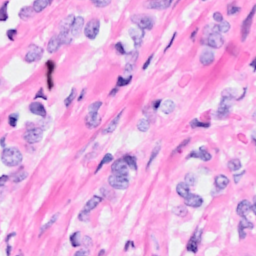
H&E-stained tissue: Breast